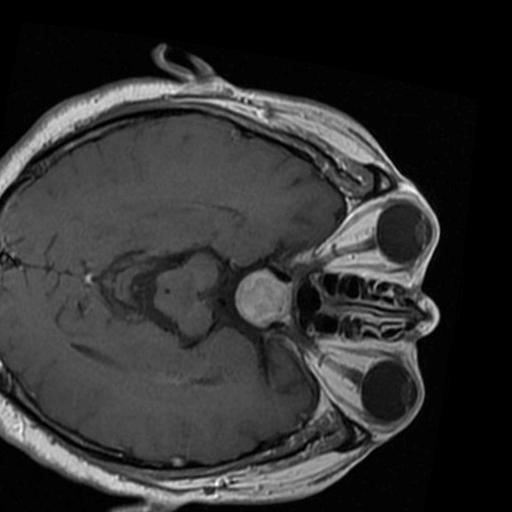
Label: brain_tumor